Question: Here is example data:
'''
myd <- data.frame (matrix (sample (c("AB", "BB", "AA"), 100*100,
replace = T), ncol = 100))
variablenames= paste (rep (paste ("MR.", 1:10,sep = ""),
each = 10), 1:100, sep = ".")
names(myd) <- variablenames
'''
Each variable has a group, here we have ten groups. Thus the group index for the each variable in this data frame is as follows:
'''
group <- rep(1:10, each = 10)
'''
Thus Variable names and group
'''
data.frame (group, variablenames)
group variablenames
1 1 MR.1.1
2 1 MR.1.2
3 1 MR.1.3
4 1 MR.1.4
5 1 MR.1.5
6 1 MR.1.6
7 1 MR.1.7
8 1 MR.1.8
9 1 MR.1.9
10 1 MR.1.10
11 2 MR.2.11
<<<<<<<<<<<<<<<<<<<<<<<<
100 10 MR.10.100
'''
Each groups means that the following steps whould be applied to group of variables seperately.
I have longer function to work the following is short example:
function considering two variables at time
'''
myfun <- function (x1, x2) {
out <- NULL
out <- paste(x1, x2, sep=":")
# for other steps to be performed here
return (out)
}
# group 1
myfun (myd[,1], myd[,2]); myfun (myd[,3], myd[,4]); myfun (myd[,5], myd[,6]);
myfun (myd[,7], myd[,8]); myfun (myd[,9], myd[,10]);
# group 2
myfun (myd[,11], myd[,12]); myfun (myd[,13], myd[,14]); .......so on to group 10 ;
'''
In this way I need to walk for variables 1:10 (i.e. in first group to perform the above action), then 11:20 (the second group). The group doesnot matter in this case number of variables in each group are divisible with number of variables (10) taken (considered) at a time (2).
However in the following example where 3 variables taken at a time - number of total variable in each group (3), 10/3, you have one variable left over at the end.
function considering three variable at time.
'''
myfun <- function (x1, x2, x3) {
out <- NULL
out <- paste(x1, x2, x3, sep=":")
# for other steps to be performed here
return (out)
}
# for group 1
myfun (myd[,1], myd[,2], myd[,3])
myfun (myd[,4], myd[,5], myd[,6])
myfun (myd[,7], myd[,8], myd[,9])
# As there one variable left before proceedomg to second group, the final group will
have 1 extra variable
myfun (myd[,7], myd[,8], myd[,9],myd[,10] )
# for group 2
myfun (myd[,11], myd[,12], myd[,13])
# and to the end all groups and to end of the file.
'''
I want to loop this process by user defined n number of variables consered at time, where n may be 1 to maximum number of variables in each group.

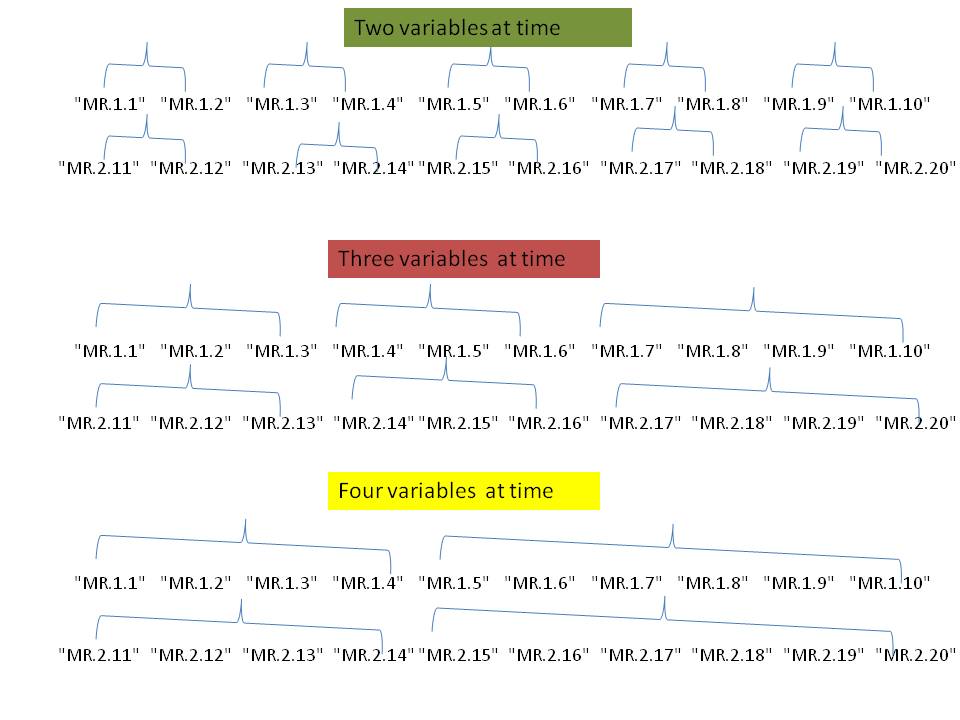
Answer: Create a function that will split your data up into appropriate lists, and apply whatever functions you want to your list.
This function will create your grouping variable. (The first grouping variable ('group') is provided in your question; if you change that value, you should also change 'DIM' in the function below.)
'''
myfun = function(LENGTH, DIM = 10) {
PATTERN = rep(1:(DIM %/% LENGTH), each=LENGTH)
c(PATTERN, rep(max(PATTERN), DIM %% LENGTH))
}
'''
Here are the groups on which we will split 'myd'. In this example, we are splitting 'myd' first into 10-column groups, and each group into 3-column groups, except for the last group, which will have 4 columns (3+3+4 = 10).
> > NOTE: 'group2 = rep(myfun(3), length.out=100)' 'group2 = rep(myfun(2), length.out=100)'.
'''
group <- rep(1:10, each = 10)
# CHANGE THE FOLLOWING LINE ACCORDING
# TO THE NUMBER OF GROUPS THAT YOU WANT
group2 = rep(myfun(3), length.out=100)
'''
This is the splitting process. We first split up just by names, and match those names with 'myd' to create a list of 'data.frames'.
'''
# Extract group names for matching purposes
temp = split(names(myd), list(group, group2))
# Match the names to myd
temp = lapply(1:length(temp),
function(x) myd[, which(names(myd) %in% temp[[x]])])
# Extract the names from the list for future reference
NAMES = lapply(temp, function(x) paste(names(x), collapse="_"))
'''
Now that we have a list, we can do lots of fun things. You wanted to paste your columns together separated by a colon. Here's how you'd do that.
'''
# Do what you want with the list
# For example, to paste the columns together:
FINAL = lapply(temp, function(x) apply(x, 1, paste, collapse=":"))
names(FINAL) = NAMES
'''
Here's a sample of the output:
'''
lapply(FINAL, function(x) head(x, 5))
# $MR.1.1_MR.1.2_MR.1.3
# [1] "AA:AB:AB" "AB:BB:AA" "BB:AB:AA" "BB:AA:AB" "AA:AA:AA"
#
# $MR.2.11_MR.2.12_MR.2.13
# [1] "BB:AA:AB" "BB:AB:BB" "BB:AA:AA" "AB:BB:AA" "BB:BB:AA"
#
# $MR.3.21_MR.3.22_MR.3.23
# [1] "AA:AB:BB" "BB:AA:AA" "AA:AB:BB" "AB:AA:AA" "AB:BB:BB"
#
# <<<<<<<------SNIP------>>>>>>>>
#
# $MR.1.4_MR.1.5_MR.1.6
# [1] "AB:BB:AA" "BB:BB:BB" "AA:AA:AA" "BB:BB:AB" "AB:AA:AA"
#
# $MR.2.14_MR.2.15_MR.2.16
# [1] "AA:BB:AB" "BB:BB:BB" "BB:BB:AB" "AA:BB:AB" "BB:BB:BB"
#
# $MR.3.24_MR.3.25_MR.3.26
# [1] "AA:AB:BB" "BB:AA:BB" "BB:AB:BB" "AA:AB:AA" "AB:AA:AA"
#
# <<<<<<<------SNIP------>>>>>>>>
#
# $MR.1.7_MR.1.8_MR.1.9_MR.1.10
# [1] "AB:AB:AA:AB" "AB:AA:BB:AA" "BB:BB:AA:AA" "AB:BB:AB:AA" "AB:BB:AB:BB"
#
# $MR.2.17_MR.2.18_MR.2.19_MR.2.20
# [1] "AB:AB:BB:BB" "AB:AB:BB:BB" "AB:AA:BB:BB" "AA:AA:AB:AA" "AB:AB:AB:AB"
#
# $MR.3.27_MR.3.28_MR.3.29_MR.3.30
# [1] "BB:BB:AB:BB" "BB:BB:AA:AA" "AA:BB:AB:AA" "AA:BB:AB:AA" "AA:AB:AA:BB"
#
# $MR.4.37_MR.4.38_MR.4.39_MR.4.40
# [1] "BB:BB:AB:AA" "AA:BB:AA:BB" "AA:AA:AA:AB" "AB:AA:BB:AB" "BB:BB:BB:BB"
#
# $MR.5.47_MR.5.48_MR.5.49_MR.5.50
# [1] "AB:AA:AA:AB" "AB:AA:BB:AA" "AB:BB:AA:AA" "AB:BB:BB:BB" "BB:AA:AB:AA"
#
# $MR.6.57_MR.6.58_MR.6.59_MR.6.60
# [1] "BB:BB:AB:AA" "BB:AB:BB:AA" "AA:AB:AB:BB" "BB:AB:AA:AB" "AB:AA:AB:BB"
#
# $MR.7.67_MR.7.68_MR.7.69_MR.7.70
# [1] "BB:AB:BB:AA" "BB:AB:BB:AA" "BB:AB:BB:AB" "AB:AA:AA:AA" "AA:AA:AA:AB"
#
# $MR.8.77_MR.8.78_MR.8.79_MR.8.80
# [1] "AA:AB:AA:AB" "AB:AA:AB:BB" "BB:BB:AA:AB" "AB:BB:BB:BB" "AB:AA:BB:AB"
#
# $MR.9.87_MR.9.88_MR.9.89_MR.9.90
# [1] "AA:BB:AB:AA" "AA:AB:BB:BB" "AA:BB:AA:BB" "AB:AB:AA:BB" "AB:AA:AB:BB"
#
# $MR.10.97_MR.10.98_MR.10.99_MR.10.100
# [1] "AB:AA:BB:AB" "AB:AA:AB:BB" "BB:AB:AA:AA" "BB:BB:AA:AA" "AB:AB:BB:AB"
'''